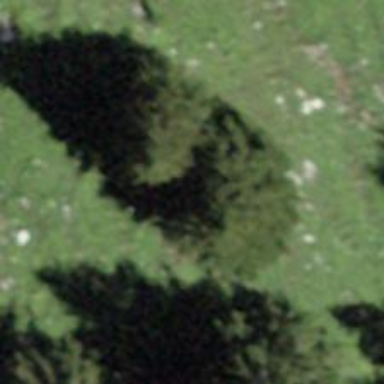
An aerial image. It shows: Single tag "natural: tree."